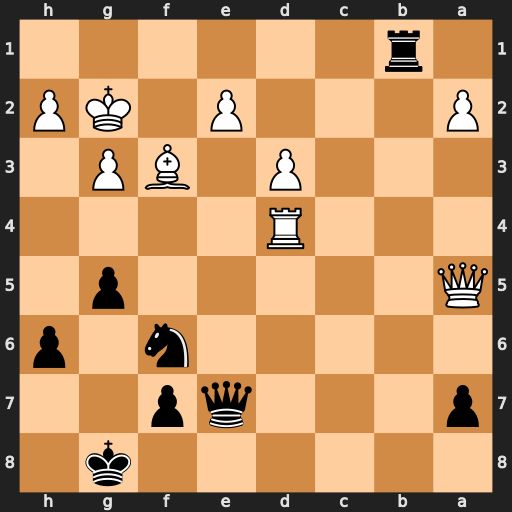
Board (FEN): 6k1/p3qp2/5n1p/Q5p1/3R4/3P1BP1/P3P1KP/1r6
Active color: b
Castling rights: -
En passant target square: -
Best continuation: Qe3 Qc5 Qg1+ Kh3 Qf1+ Bg2 Qxe2 Rd8+ Ne8 Rxe8+ Qxe8